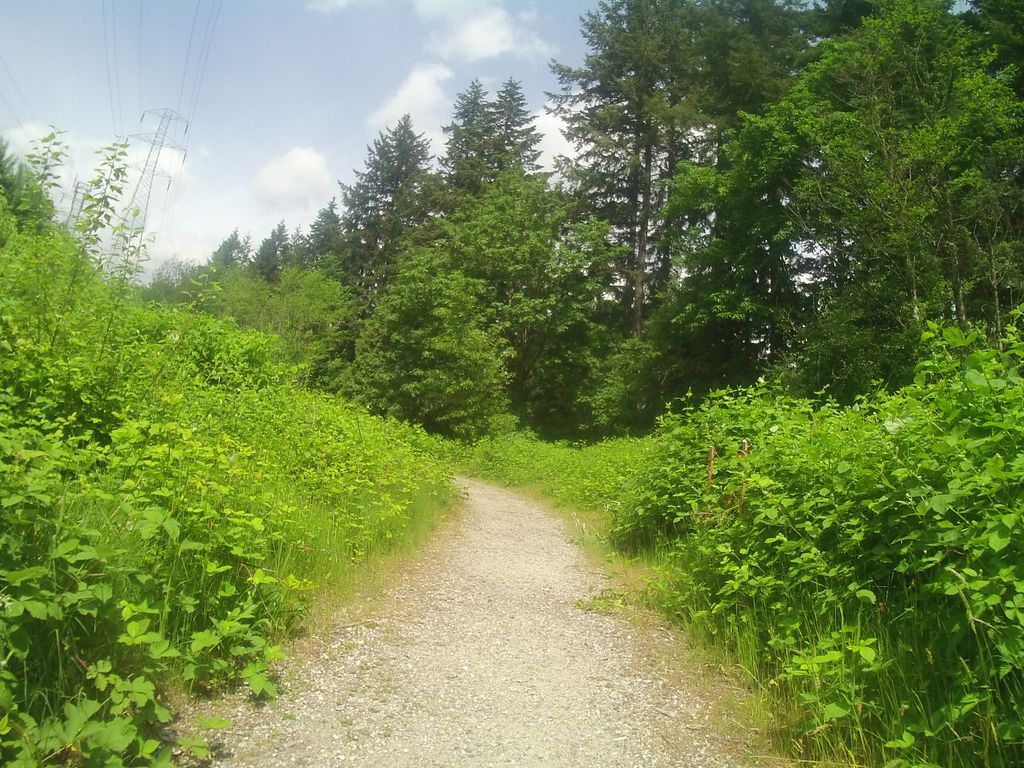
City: vancouver